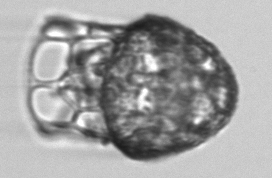
Label: Dictyocysta